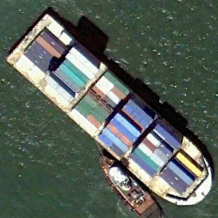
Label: civil